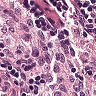
Metastatic tissue present: no